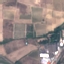
Land use / land cover class: PermanentCrop